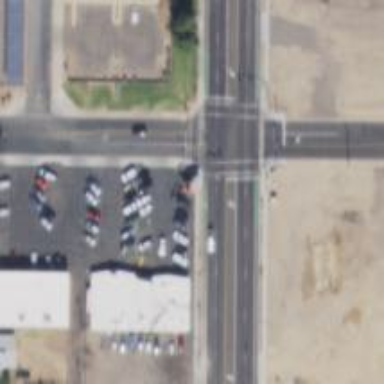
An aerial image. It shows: Unmarked road crossing with lines.